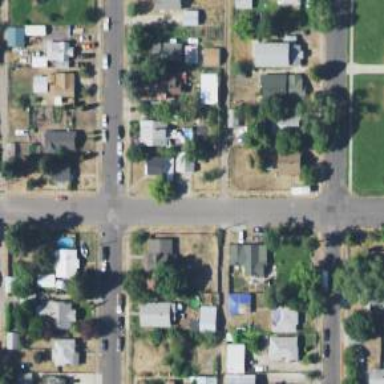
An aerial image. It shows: Alley classified as service road.